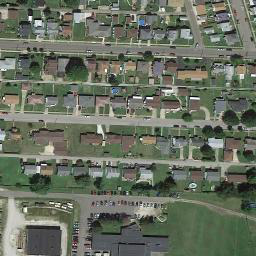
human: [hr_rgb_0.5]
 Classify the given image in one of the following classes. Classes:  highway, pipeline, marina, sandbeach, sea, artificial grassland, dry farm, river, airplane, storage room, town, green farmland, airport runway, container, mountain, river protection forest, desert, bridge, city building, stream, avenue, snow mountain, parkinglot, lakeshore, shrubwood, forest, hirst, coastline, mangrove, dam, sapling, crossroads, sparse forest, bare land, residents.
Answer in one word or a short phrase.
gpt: town